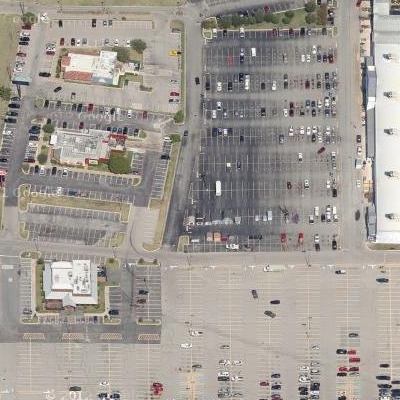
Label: gParking